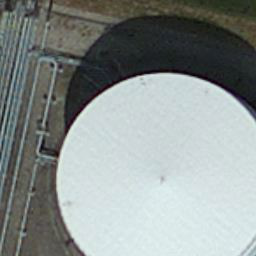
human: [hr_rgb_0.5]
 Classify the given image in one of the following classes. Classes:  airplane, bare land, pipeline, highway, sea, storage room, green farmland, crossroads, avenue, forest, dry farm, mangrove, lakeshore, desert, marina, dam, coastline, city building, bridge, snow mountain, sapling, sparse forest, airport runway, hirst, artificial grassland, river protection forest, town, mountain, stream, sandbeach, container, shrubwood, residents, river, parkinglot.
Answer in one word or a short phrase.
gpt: storage room